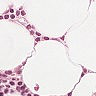
Metastatic tissue present: no